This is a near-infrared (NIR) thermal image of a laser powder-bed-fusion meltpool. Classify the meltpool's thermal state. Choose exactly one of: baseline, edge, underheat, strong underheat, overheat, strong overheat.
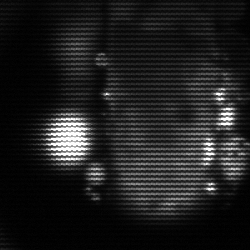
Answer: strong underheat